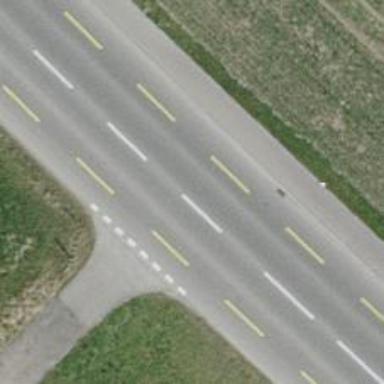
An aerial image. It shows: Primary highway with dedicated lane for cyclists.